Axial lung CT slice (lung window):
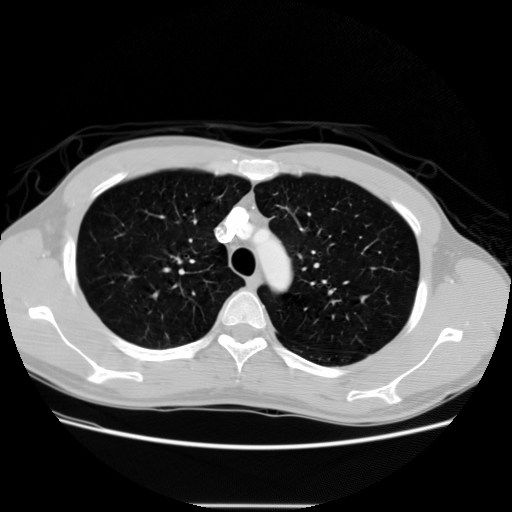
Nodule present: no